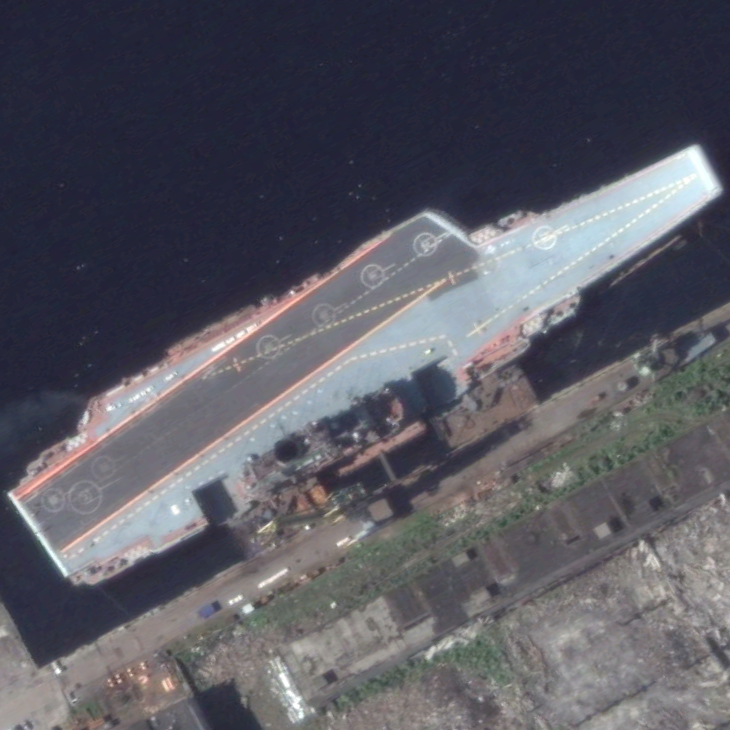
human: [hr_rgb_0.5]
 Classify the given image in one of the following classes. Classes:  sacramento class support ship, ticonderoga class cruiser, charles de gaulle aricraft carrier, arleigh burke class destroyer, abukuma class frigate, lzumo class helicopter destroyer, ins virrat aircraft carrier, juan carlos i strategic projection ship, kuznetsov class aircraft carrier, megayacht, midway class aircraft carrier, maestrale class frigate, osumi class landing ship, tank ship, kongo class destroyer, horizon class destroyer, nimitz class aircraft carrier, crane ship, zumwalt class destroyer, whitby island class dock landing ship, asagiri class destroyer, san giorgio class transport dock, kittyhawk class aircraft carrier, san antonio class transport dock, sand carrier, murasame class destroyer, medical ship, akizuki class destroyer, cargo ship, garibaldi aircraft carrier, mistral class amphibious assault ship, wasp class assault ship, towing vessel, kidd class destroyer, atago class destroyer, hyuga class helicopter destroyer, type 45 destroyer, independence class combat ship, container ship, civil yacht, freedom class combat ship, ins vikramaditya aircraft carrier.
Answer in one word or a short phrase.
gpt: Kuznetsov class aircraft carrier